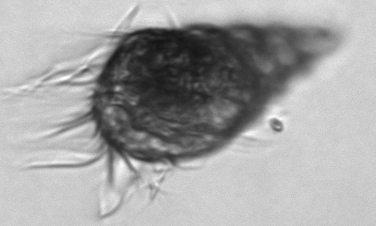
Label: Laboea_strobila